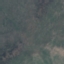
Label: HerbaceousVegetation